Question: I have Server And Client App.
From Server side there are 2 buttons.
1st button "Display Data On Server".
2nd button "Send Data to Client".
In a Server side i'm using 'FDQuery1', 'SringGrid1', 'TetheringManager1' and 'TetheringAppProfile1'.
From Client Side only 1 button "Connect".
In a Client Side I'm using StringGrid1, TetheringManager1 and TetheringAppProfile1
So First Client Connecting to the Server then Server Side sending data to client.
Server "Send Data to Client" button
Code:
'''
procedure TForm1.Button2Click(Sender: TObject);
var rec:integer;
begin
FDQuery1.SQL.Text := 'SELECT * FROM names';
FDQuery1.Open;
rec := FDQuery1.RecordCount;
FDQuery1.First;
if rec>0 then
begin
while not FDQuery1.Eof do
begin
TetheringAppProfile1.Resources.FindByName('Vefa').Value:=FDQuery1.FieldByName('Name').AsString;
FDQuery1.Next;
end;
end;
'''
Client Side Receive
Code:
'''
procedure TForm2.TetheringAppProfile1Resources1ResourceReceived(
const Sender: TObject; const AResource: TRemoteResource);
var i:integer;
begin
for i := 0 to TetheringAppProfile1.Resources.Count do
StringGrid1.Cells[1,i]:=AResource.Value.AsString;
end;
'''
But When I send data from Server to Client I see like this:

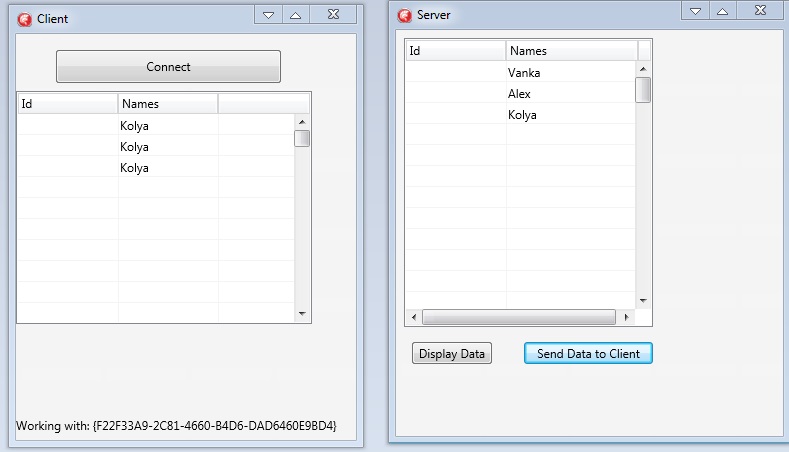
Answer: You can collect the names into a 'TStringList' and then send that either as a string, using the 'TStringList.Text' property, or as a stream.
To send as a string (and assuming a resource name = NameList), the 'SendDataClick' event handler could look like this:
'''
procedure TServerForm.btnSendDataClick(Sender: TObject);
var
sl: TStringList;
begin
sl := TStringList.Create;
try
sl.Add(StringGrid1.Cells[1, 1]);
sl.Add(StringGrid1.Cells[1, 2]);
sl.Add(StringGrid1.Cells[1, 3]);
TetheringAppProfile1.Resources.FindByName('NameList').Value := sl.Text;
finally
sl.Free;
end;
end;
'''
I simply copied the names from the grid, you could do it directly from the db records.
And the client 'OnResourceReceived':
'''
procedure TClientForm.TetheringAppProfile1Resources2ResourceReceived(
const Sender: TObject; const AResource: TRemoteResource);
var
sl: TStringList;
i: integer;
begin
sl := TStringList.Create;
try
sl.Text := AResource.Value.AsString;
for i := 0 to sl.Count-1 do
StringGrid1.Cells[1, i+1] := sl[i];
finally
sl.Free;
end;
end;
'''
I suggest you also read about passing streams in <URL>